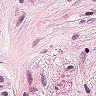
Metastatic tissue present: yes